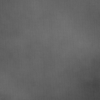
Label: dusty